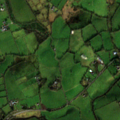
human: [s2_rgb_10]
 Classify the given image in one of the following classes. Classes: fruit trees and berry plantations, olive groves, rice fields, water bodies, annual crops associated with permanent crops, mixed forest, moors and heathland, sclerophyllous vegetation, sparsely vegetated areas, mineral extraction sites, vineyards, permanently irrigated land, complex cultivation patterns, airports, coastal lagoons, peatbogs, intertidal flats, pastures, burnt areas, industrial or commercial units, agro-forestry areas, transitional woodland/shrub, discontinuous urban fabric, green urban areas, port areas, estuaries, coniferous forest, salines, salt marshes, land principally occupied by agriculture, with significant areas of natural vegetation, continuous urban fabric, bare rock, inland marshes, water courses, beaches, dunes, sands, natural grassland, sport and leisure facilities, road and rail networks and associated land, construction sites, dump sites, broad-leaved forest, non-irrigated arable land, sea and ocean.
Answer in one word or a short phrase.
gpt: pastures, mixed forest